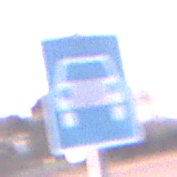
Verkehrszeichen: Kraftfahrstrasse
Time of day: SunriseSunset
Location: Outdoor (Nature)
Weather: Clear
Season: NotSpecified
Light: Natural